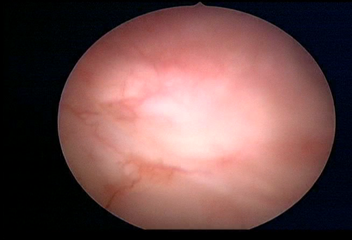
Modality: WLC
Class: Normal mucosa
Bladder cancer association: No